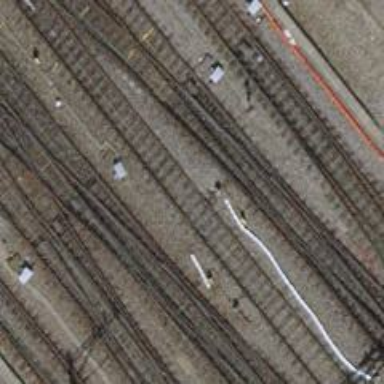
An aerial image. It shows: Railway siding with one electrified track and contact line for powering the train.